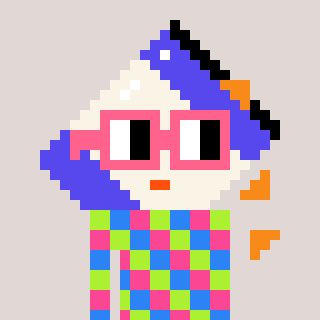
a pixel art character with square pink glasses, a chips-shaped head and a slimegreen-colored body on a warm background